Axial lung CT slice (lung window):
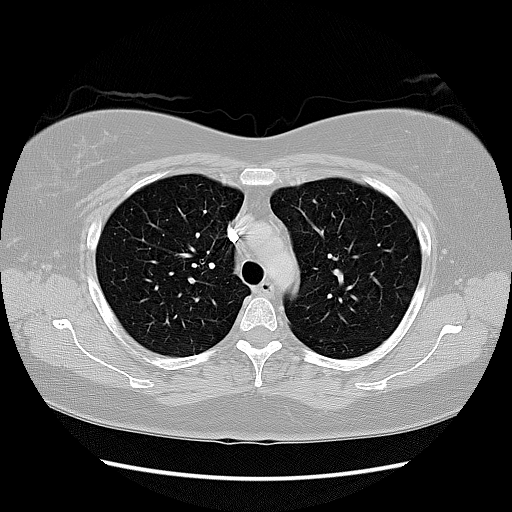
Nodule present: no